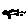
Label: bird